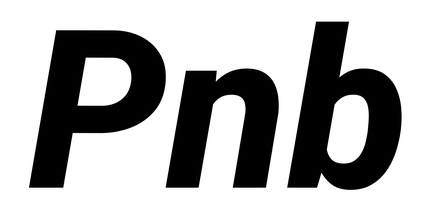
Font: Roboto-Italic_ExtraBold_Italic